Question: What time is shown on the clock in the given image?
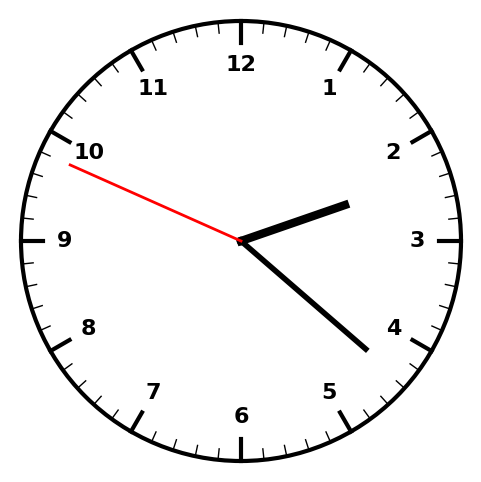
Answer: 02:21:49